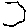
Label: hexagon